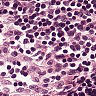
Metastatic tissue present: no